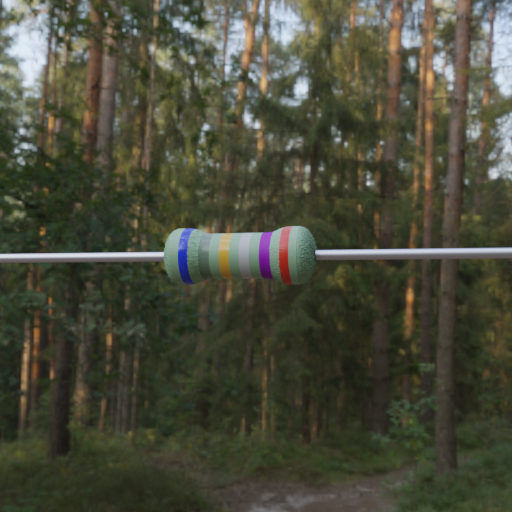
Resistor colour bands (in order): blue, gray, gold, silver, violet, red